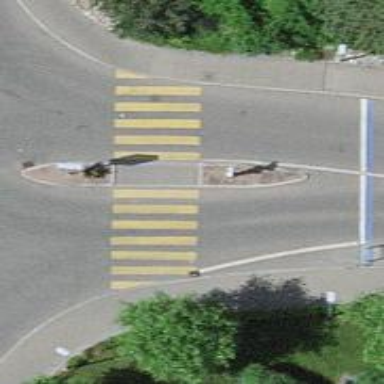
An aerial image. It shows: Uncontrolled crossing with pedestrian island.